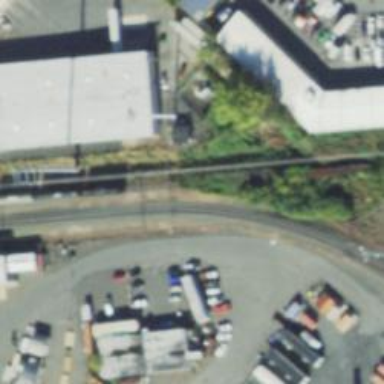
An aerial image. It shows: Rail spur service.